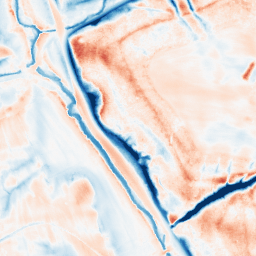
Category: trend_removal
Decomposition family: local_polynomial
Decomposition parameters: window_size: 31
degree: 3
Upsampling method: sinc_hamming
Upsampling parameters: scale: 2
kernel_size: 16
Upsampling scale: 2